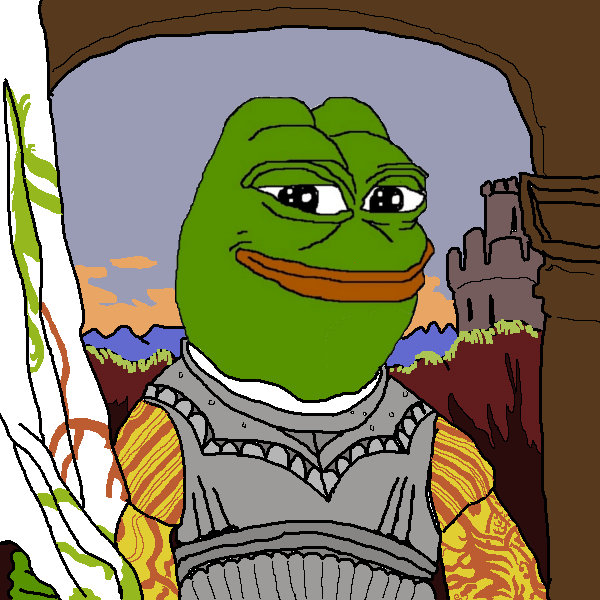
Label: 5_Pepe